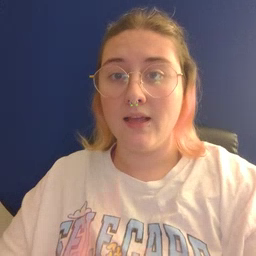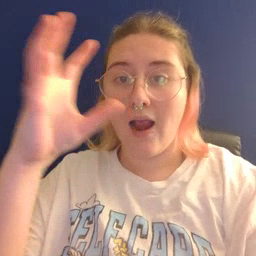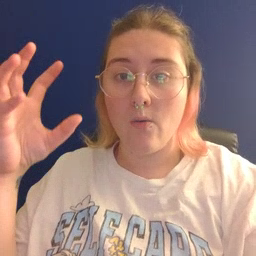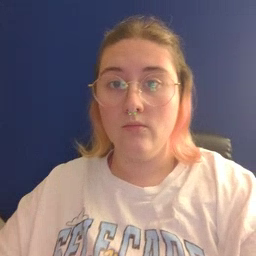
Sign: cloud